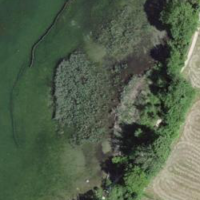
EUNIS habitat code: 14
Species observed at this site:
Prunus padus